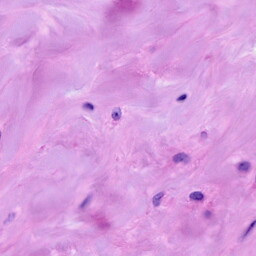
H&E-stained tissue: Breast